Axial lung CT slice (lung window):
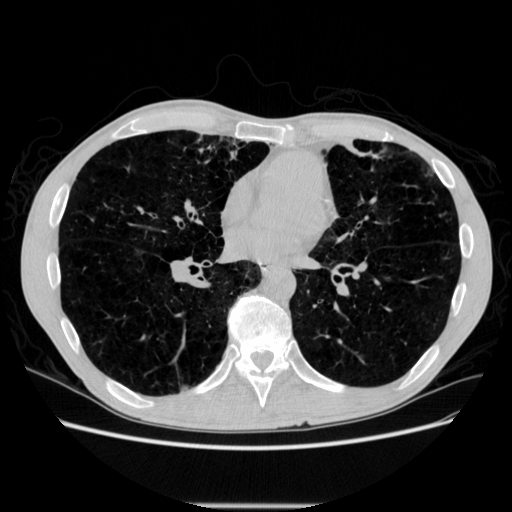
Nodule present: yes
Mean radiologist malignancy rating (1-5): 3